Question: I am trying to learn more about binary files, so I started with HexEdit, and I manually wrote a file and created a template for it. Here is my work:

Now, I started working on a console application in C++ Win32 to read the contents in that file and make them look friendly. Here is part my code:
'''
typedef unsigned char BYTE;
long getFileSize(FILE *file)
{
long lCurPos, lEndPos;
lCurPos = ftell(file);
fseek(file, 0, 2);
lEndPos = ftell(file);
fseek(file, lCurPos, 0);
return lEndPos;
}
int main()
{
const char *filePath = "D:\Applications\ColorTableApplication\file.clt";
BYTE *fileBuf; // Pointer to our buffered data
FILE *file = NULL; // File pointer
if ((file = fopen(filePath, "rb")) == NULL)
printf_s("Could not open specified file
");
else {
printf_s("File opened successfully
");
printf_s("Path: %s
", filePath);
printf_s("Size: %d bytes
", getFileSize(file));
}
long fileSize = getFileSize(file);
fileBuf = new BYTE[fileSize];
fread(fileBuf, fileSize, 1, file);
for (int i = 0; i < 100; i++){
printf("%X ", fileBuf[i]);
}
_getch();
delete[]fileBuf;
fclose(file); // Almost forgot this
return 0;
}
'''
(I provided that much code because I want to be clear, to help you get the idea about what I am trying to do)
First of all, I need to get the first 14 bytes and write them in the console as text, and then, in a 'for' I need to write something like this for each color:
'''
black col_id = 1; R = 00; G = 00; B = 00;
red col_id = 2; R = FF; G = 00; B = 00;
etc...
'''
How can I read and translate these bytes?
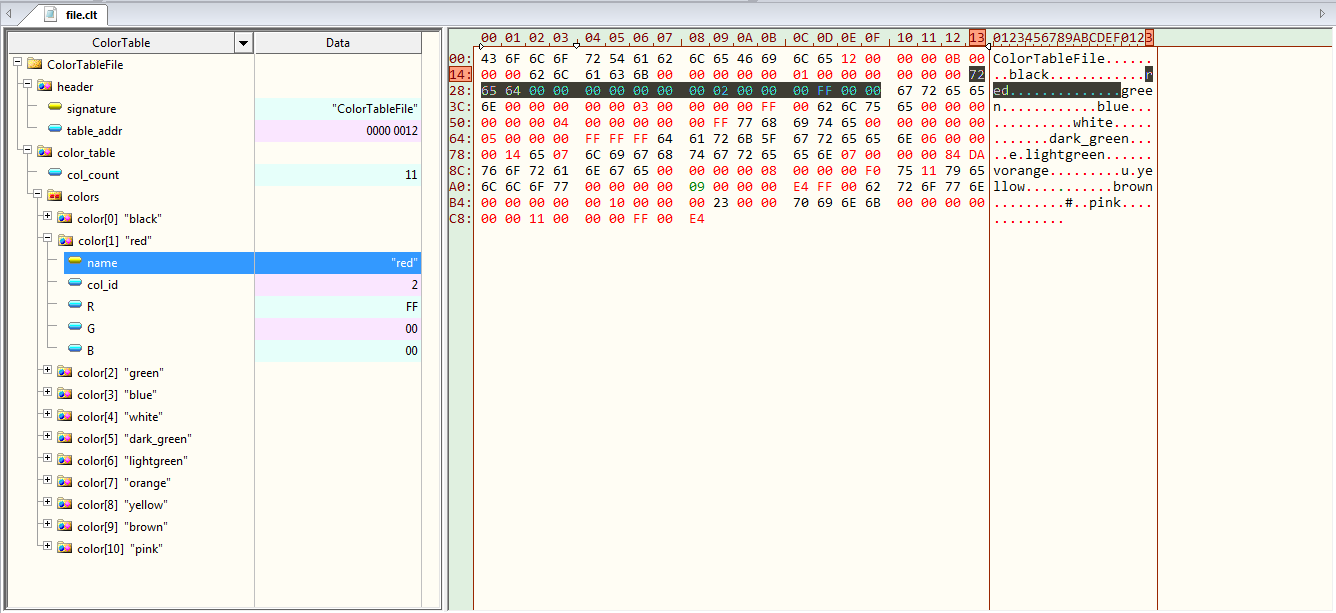
Answer: It is correct as you have it to write out the 14 bytes.
a technique is to create a struct with the layout of your records, then cast e.g. (C-style)
'''
typedef struct
{
char name[10];
long col_id;
unsigned char R;
unsigned char G;
unsigned char B;
} rec;
rec* Record = (rec*)(fileBuf + StartOffsetOfRecords);
'''
now you can get the contents of the first record
'''
Record->name, ...
'''
getting next record is just a matter of moving 'Record' forward
'''
++Record;
'''
You could also have a struct for the header to make it more convenient to pickout the number of records, it is good to use stdint.h in order to get well defined sizes. also to pack structures on byte boundary to make sure no padding is done by the compiler i.e. '#pragma pack(1)' at the top of your source.
'''
typedef struct
{
char signature[14];
uint32_t tableaddress;
uint32_t records;
} header;
typedef struct
{
char name[10];
uint32_t col_id;
unsigned char R;
unsigned char B;
unsigned char G;
} rec;
'''
so instead when you read you could do like this
'''
header Header;
rec* Record;
fread(&Header,sizeof(header),1,file);
fread(fileBuf,1,fileSize,file);
Record = (rec*)(fileBuf); // first record can be accessed through Record
'''